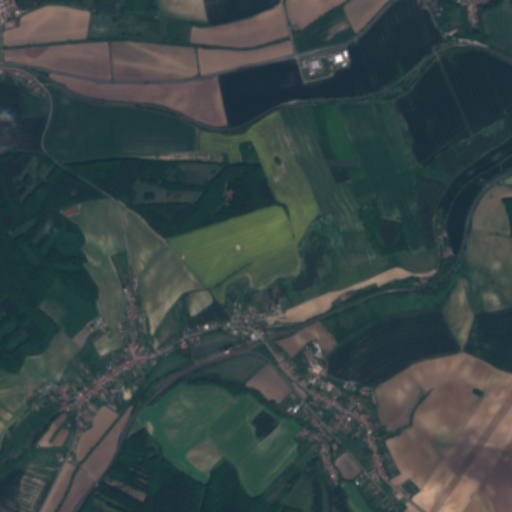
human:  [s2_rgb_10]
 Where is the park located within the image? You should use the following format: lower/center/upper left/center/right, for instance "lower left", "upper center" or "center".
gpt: The park is located in the lower of the image.
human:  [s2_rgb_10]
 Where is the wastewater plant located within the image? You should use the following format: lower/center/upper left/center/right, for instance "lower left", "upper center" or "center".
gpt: The wastewater plant is located in the upper center of the image.
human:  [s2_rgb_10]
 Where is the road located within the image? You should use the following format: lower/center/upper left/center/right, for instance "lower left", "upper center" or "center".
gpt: There is no road in the image.